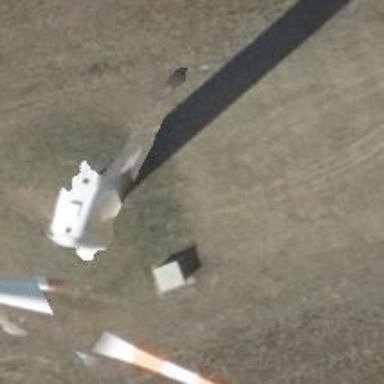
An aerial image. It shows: Wind turbine generator that utilizes wind as its source for generating electricity. It is of the horizontal axis type.